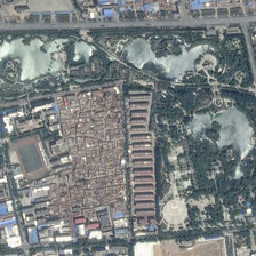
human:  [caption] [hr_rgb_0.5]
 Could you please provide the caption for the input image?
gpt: Two irregular blue ponds can be seen next to the dense community in this large green park.

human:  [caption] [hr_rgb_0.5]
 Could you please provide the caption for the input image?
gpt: You can see a large irregular green pond next to this community.

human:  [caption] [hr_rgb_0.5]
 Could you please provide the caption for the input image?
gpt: the rectangular shape park with several ponds is next to a neighborhood .

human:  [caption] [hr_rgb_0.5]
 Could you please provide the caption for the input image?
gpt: there are three laked in the l shaped park .

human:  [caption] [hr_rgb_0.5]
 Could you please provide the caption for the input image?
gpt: Three irregular blue ponds can be seen in this large green park near a dense community.